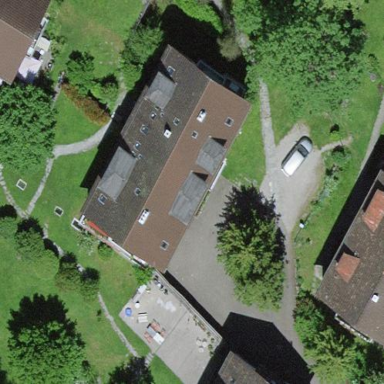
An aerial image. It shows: Residential building with gabled roof.